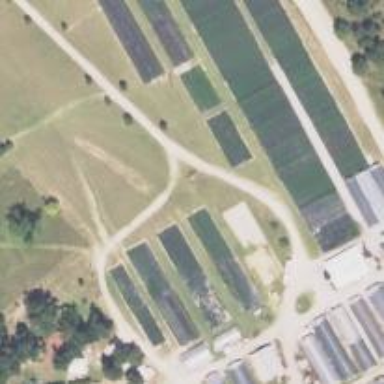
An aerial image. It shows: Area dedicated to greenhouse horticulture.